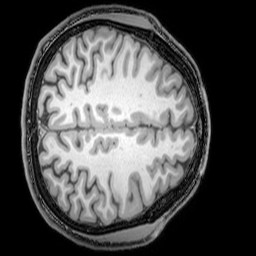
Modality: T1w
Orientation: axial
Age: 25
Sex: male
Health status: healthy
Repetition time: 0.081 s
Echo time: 0.037 s